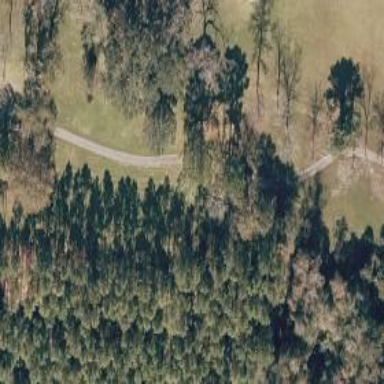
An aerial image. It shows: Driveway.